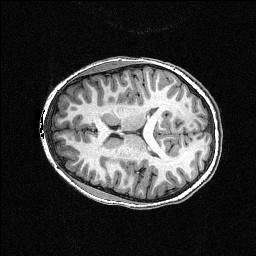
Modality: T1w
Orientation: axial
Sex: female
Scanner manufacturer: siemens
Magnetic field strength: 3 T
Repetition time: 2.3 s
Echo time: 0.00336 s